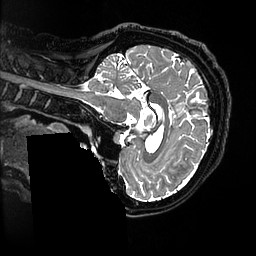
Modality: T2w
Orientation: sagittal
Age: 54
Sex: female
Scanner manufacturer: ge
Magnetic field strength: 3 T
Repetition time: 3.202 s
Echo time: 0.0665 s